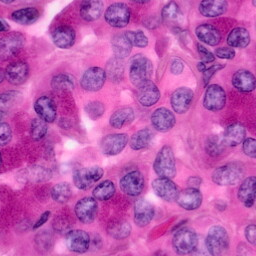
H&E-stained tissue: Pancreatic